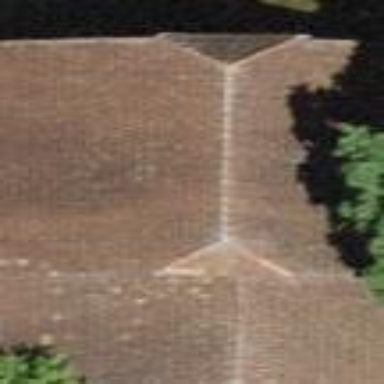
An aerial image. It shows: Farm building.